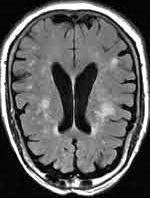
Label: notumor